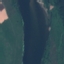
Land use / land cover: River